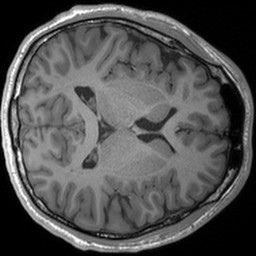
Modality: T1w
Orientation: axial
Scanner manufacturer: siemens
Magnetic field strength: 3 T
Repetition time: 1.54 s
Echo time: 0.00234 s